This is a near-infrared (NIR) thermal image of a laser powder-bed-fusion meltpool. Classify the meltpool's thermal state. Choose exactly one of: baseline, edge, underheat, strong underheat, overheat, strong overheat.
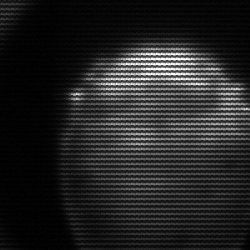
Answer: edge